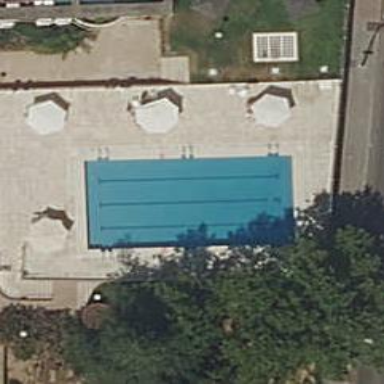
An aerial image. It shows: Swimming pool located in leisure land.